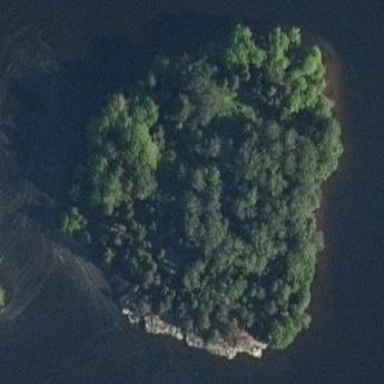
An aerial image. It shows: Islet surrounded by woodland.